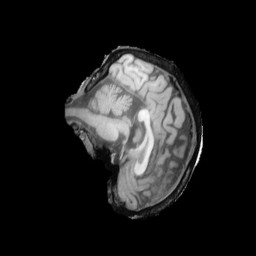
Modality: T1w
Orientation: sagittal
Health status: ill
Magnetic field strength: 3 T